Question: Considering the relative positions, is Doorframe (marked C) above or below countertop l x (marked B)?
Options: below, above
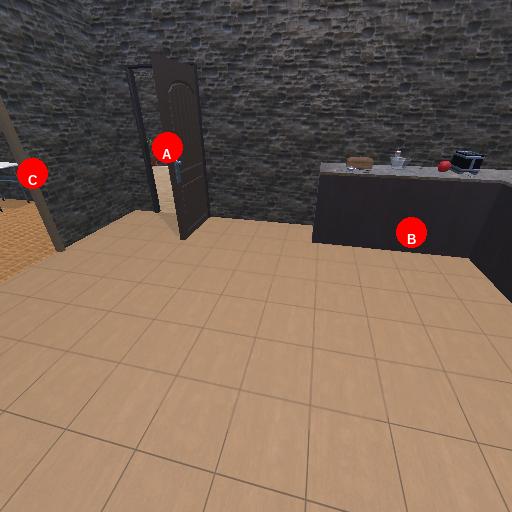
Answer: below